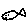
Label: fish